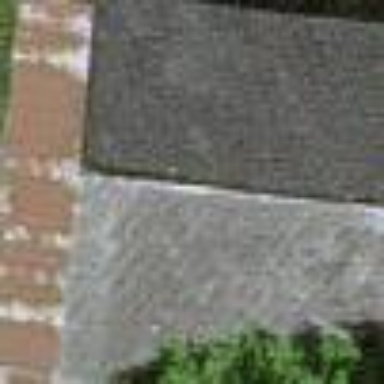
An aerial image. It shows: Barn.